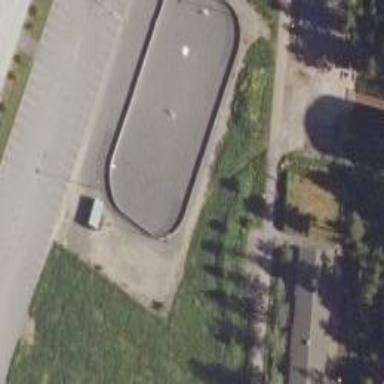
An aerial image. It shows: Ice rink in leisure land.